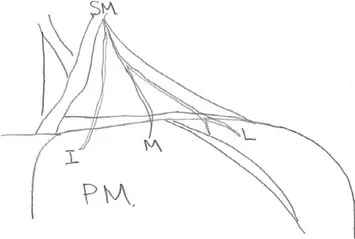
An illustration of the supraclavicular nerve. SM sternocleidomastoid muscle, PM pectoralis major muscle, I intermediate, M medial, L lateral.
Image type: chart (chart)